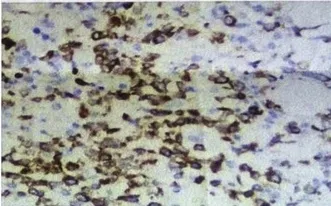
Bone marrow biopsy results. . Immunotactic CD3, 10 x 40): labeling result CD3(+), CD235a erythroid (+), MPO granule (+), CD2 (+), CD56 (+), EBER.
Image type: pathology (immunostaining)